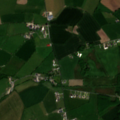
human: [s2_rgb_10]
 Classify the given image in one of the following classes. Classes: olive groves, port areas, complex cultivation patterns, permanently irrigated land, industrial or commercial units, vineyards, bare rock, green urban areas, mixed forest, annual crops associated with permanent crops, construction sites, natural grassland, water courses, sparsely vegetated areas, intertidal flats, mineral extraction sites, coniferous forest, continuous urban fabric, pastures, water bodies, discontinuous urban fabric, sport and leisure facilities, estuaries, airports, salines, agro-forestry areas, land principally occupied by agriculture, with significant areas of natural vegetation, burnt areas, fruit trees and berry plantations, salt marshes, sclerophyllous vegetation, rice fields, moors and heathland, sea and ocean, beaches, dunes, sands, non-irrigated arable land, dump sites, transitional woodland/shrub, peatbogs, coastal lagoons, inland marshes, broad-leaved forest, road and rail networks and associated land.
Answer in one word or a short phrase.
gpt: pastures